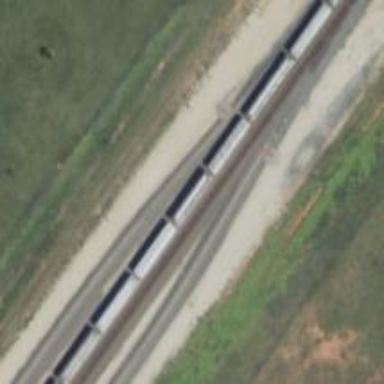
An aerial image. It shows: Railway siding with rails.